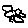
Label: bird